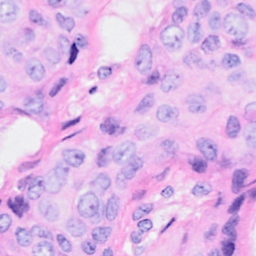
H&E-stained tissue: Breast